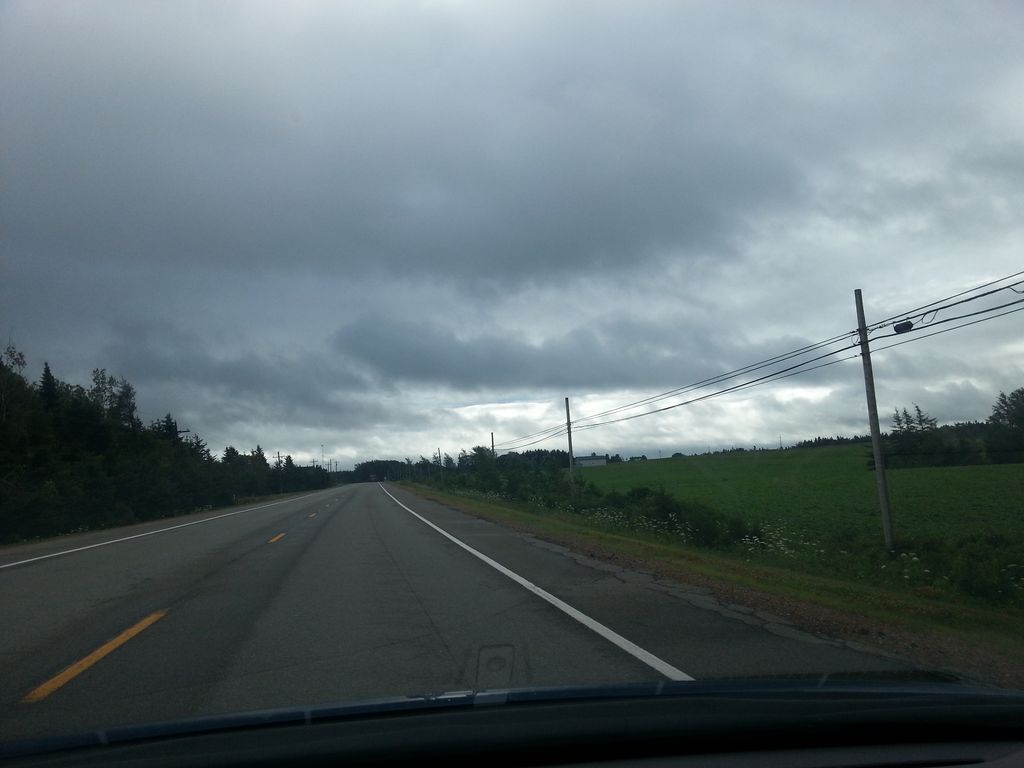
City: charlottetown